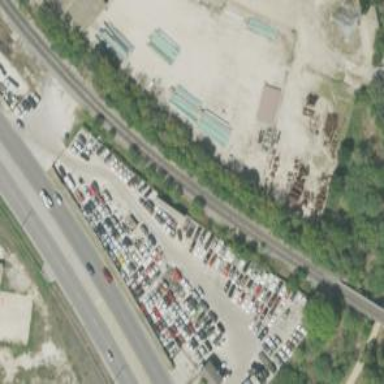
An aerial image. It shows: Scrap yard located in industrial area.